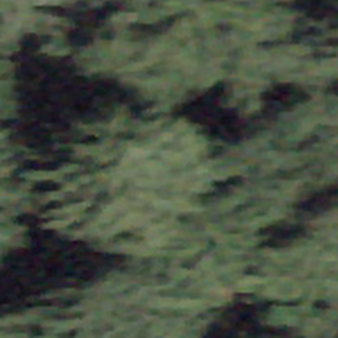
Label: other